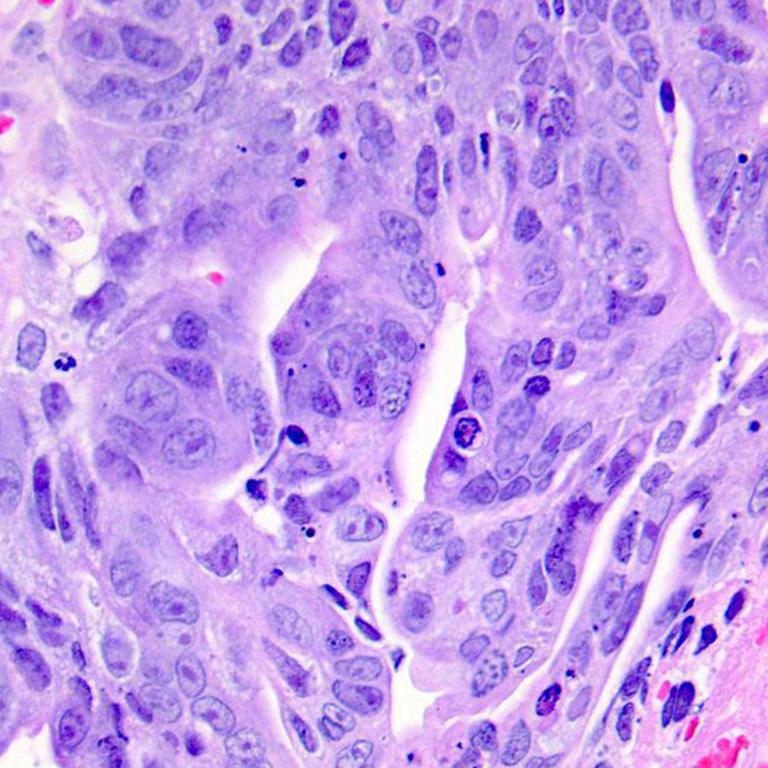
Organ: colon
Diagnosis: adenocarcinomas